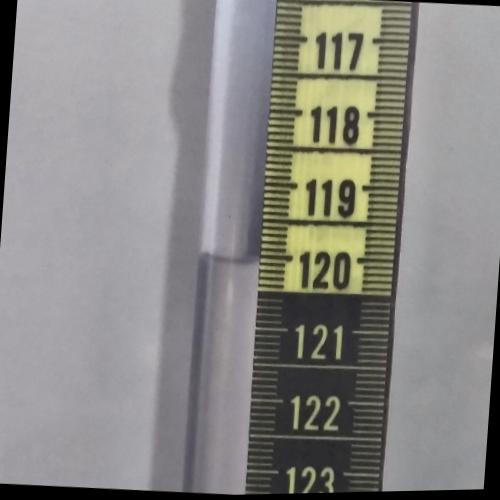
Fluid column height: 120.1 cm